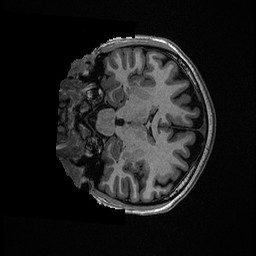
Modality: T1w
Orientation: coronal
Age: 24
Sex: female
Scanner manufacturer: ge
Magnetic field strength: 3 T
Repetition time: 0.006952 s
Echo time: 0.00292 s